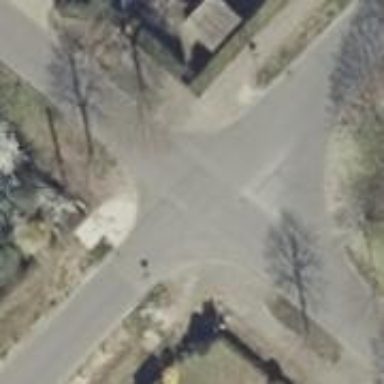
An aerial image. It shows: Unmarked crossing on the road.